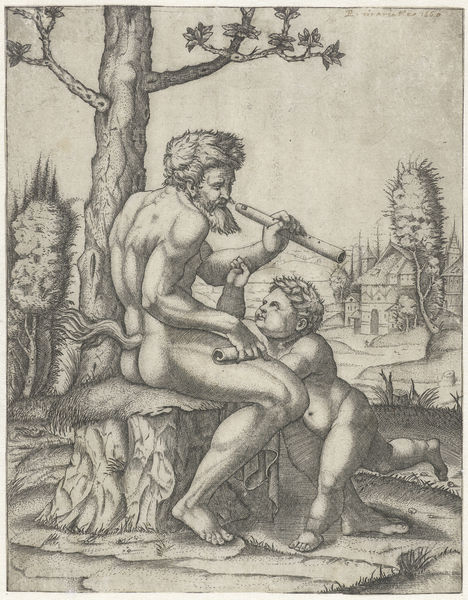
Titel: Faun met fluit speelt met kind
Künstler: Marcantonio Raimondi
Standort: Amsterdam
Institution: Rijksmuseum
Schlagwörter: white, man, naked, nude, tree, village, boy, child, castle, tail, baum, mann, england, play, tale, junge, flute, playing, branch, pan, nackt, muscle, kind, pipe, muskeln, flöte, piper, recorder, flute player, man and child